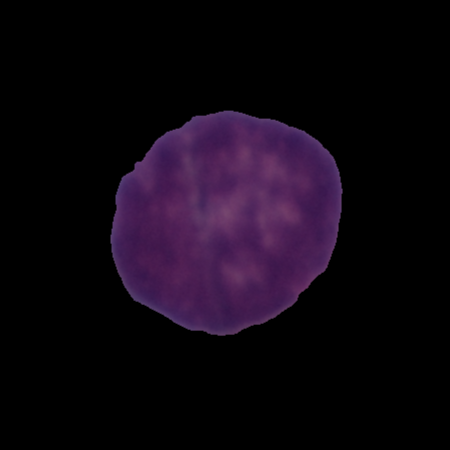
Label: cancer